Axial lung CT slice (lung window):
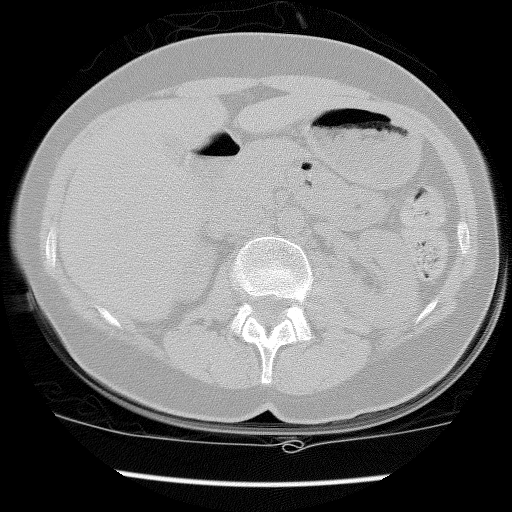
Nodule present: no